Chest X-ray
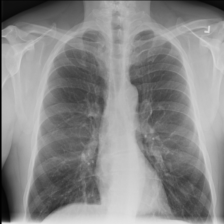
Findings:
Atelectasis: negative
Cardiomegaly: negative
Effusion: negative
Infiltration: negative
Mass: negative
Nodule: negative
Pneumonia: negative
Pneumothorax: negative
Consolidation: negative
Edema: negative
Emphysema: negative
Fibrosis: negative
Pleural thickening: negative
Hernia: negative